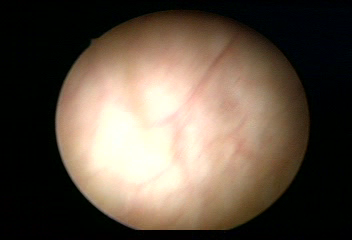
Modality: WLC
Class: Normal mucosa
Bladder cancer association: No